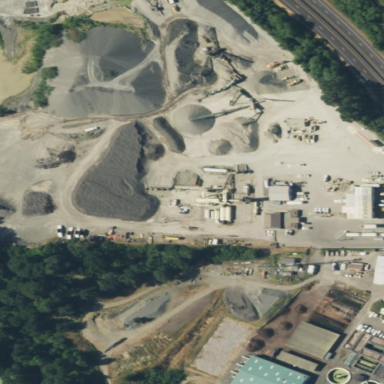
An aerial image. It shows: Quarry area.